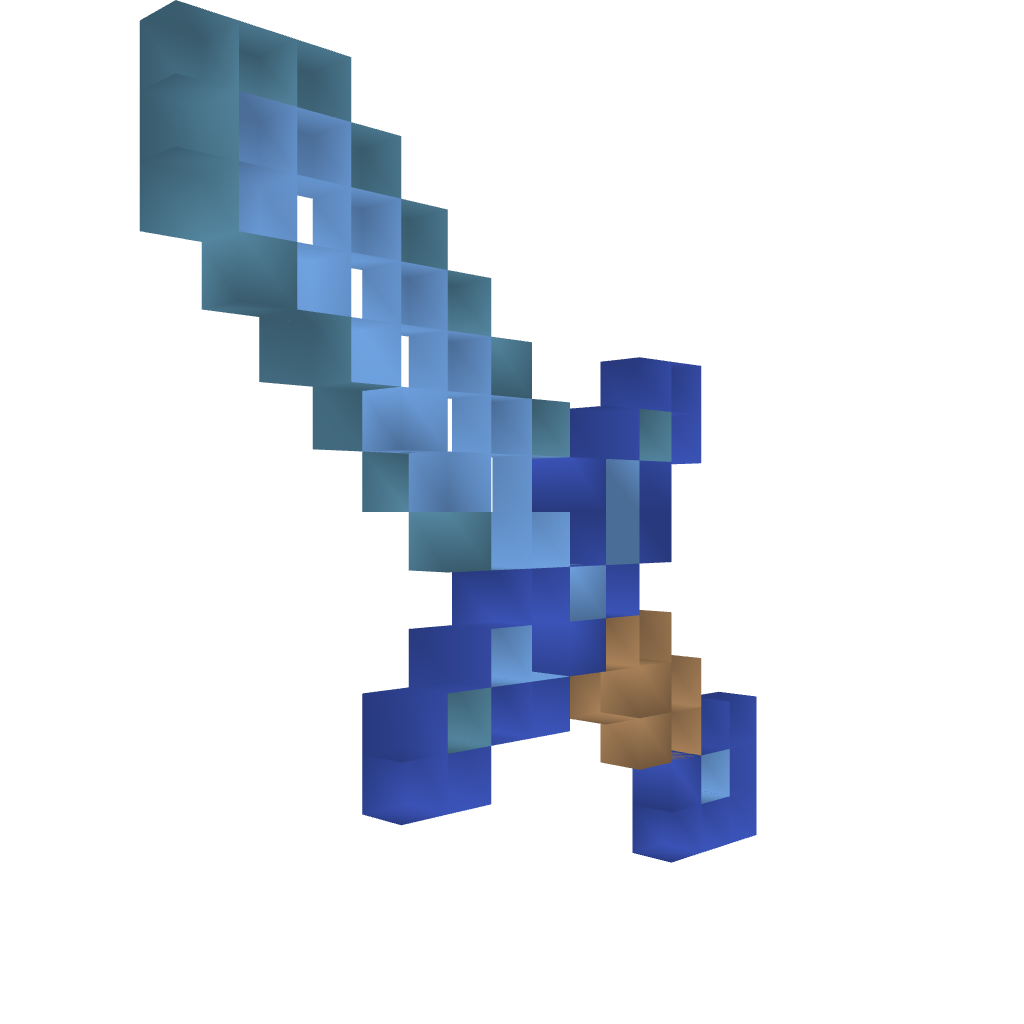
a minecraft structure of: Diamond Sword pixel art 14 blocks high